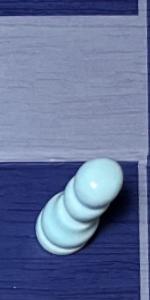
Label: Pawn_White